Interaction volume radius: 5 \u00c5
Interaction volume height: 10 \u00c5
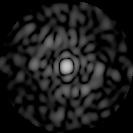
Disorder parameter: 0.8394